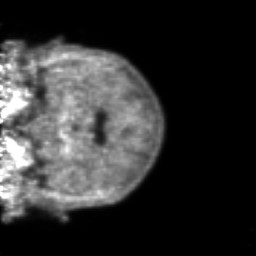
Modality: PET
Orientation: coronal
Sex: male
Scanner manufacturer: ge